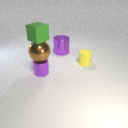
large purple metal cylinder to the right of small purple metal cylinder